Interaction volume radius: 10 \u00c5
Interaction volume height: 10 \u00c5
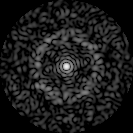
Disorder parameter: 0.8069